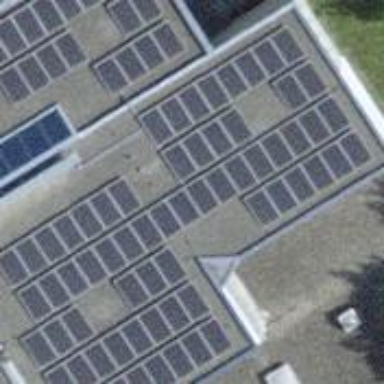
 consisting of solar photovoltaic panels."